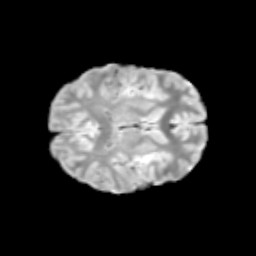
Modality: T2w
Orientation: axial
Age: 11
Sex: male
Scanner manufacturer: siemens
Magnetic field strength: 3 T
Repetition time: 3.8 s
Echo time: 0.07 s